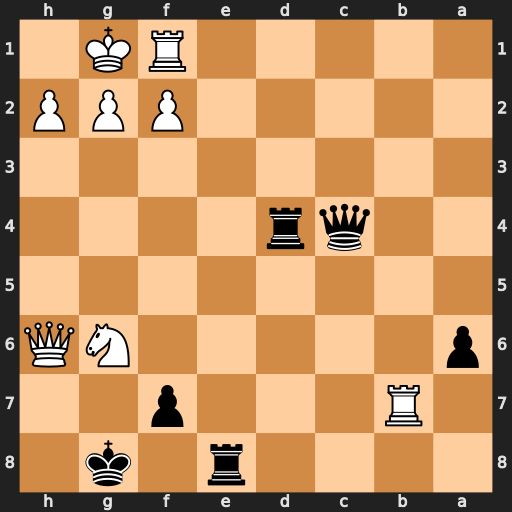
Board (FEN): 4r1k1/1R3p2/p5NQ/8/2qr4/8/5PPP/5RK1
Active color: b
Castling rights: -
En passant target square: -
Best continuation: Qxf1+ Kxf1 Rd1#